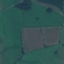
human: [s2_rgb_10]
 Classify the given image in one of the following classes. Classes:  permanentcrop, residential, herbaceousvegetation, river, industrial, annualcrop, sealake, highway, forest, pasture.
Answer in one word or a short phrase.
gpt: Pasture